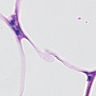
Metastatic tissue present: no